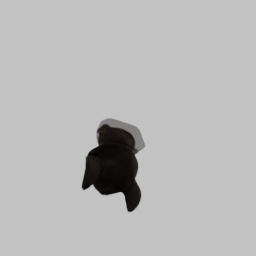
Label: animals